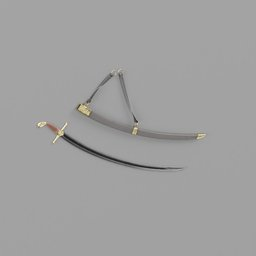
Label: tools